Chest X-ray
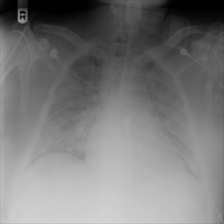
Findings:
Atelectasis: negative
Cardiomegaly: negative
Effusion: negative
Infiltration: negative
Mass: negative
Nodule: negative
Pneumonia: negative
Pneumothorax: negative
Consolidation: negative
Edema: negative
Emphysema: negative
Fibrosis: negative
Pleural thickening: negative
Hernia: negative